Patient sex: M
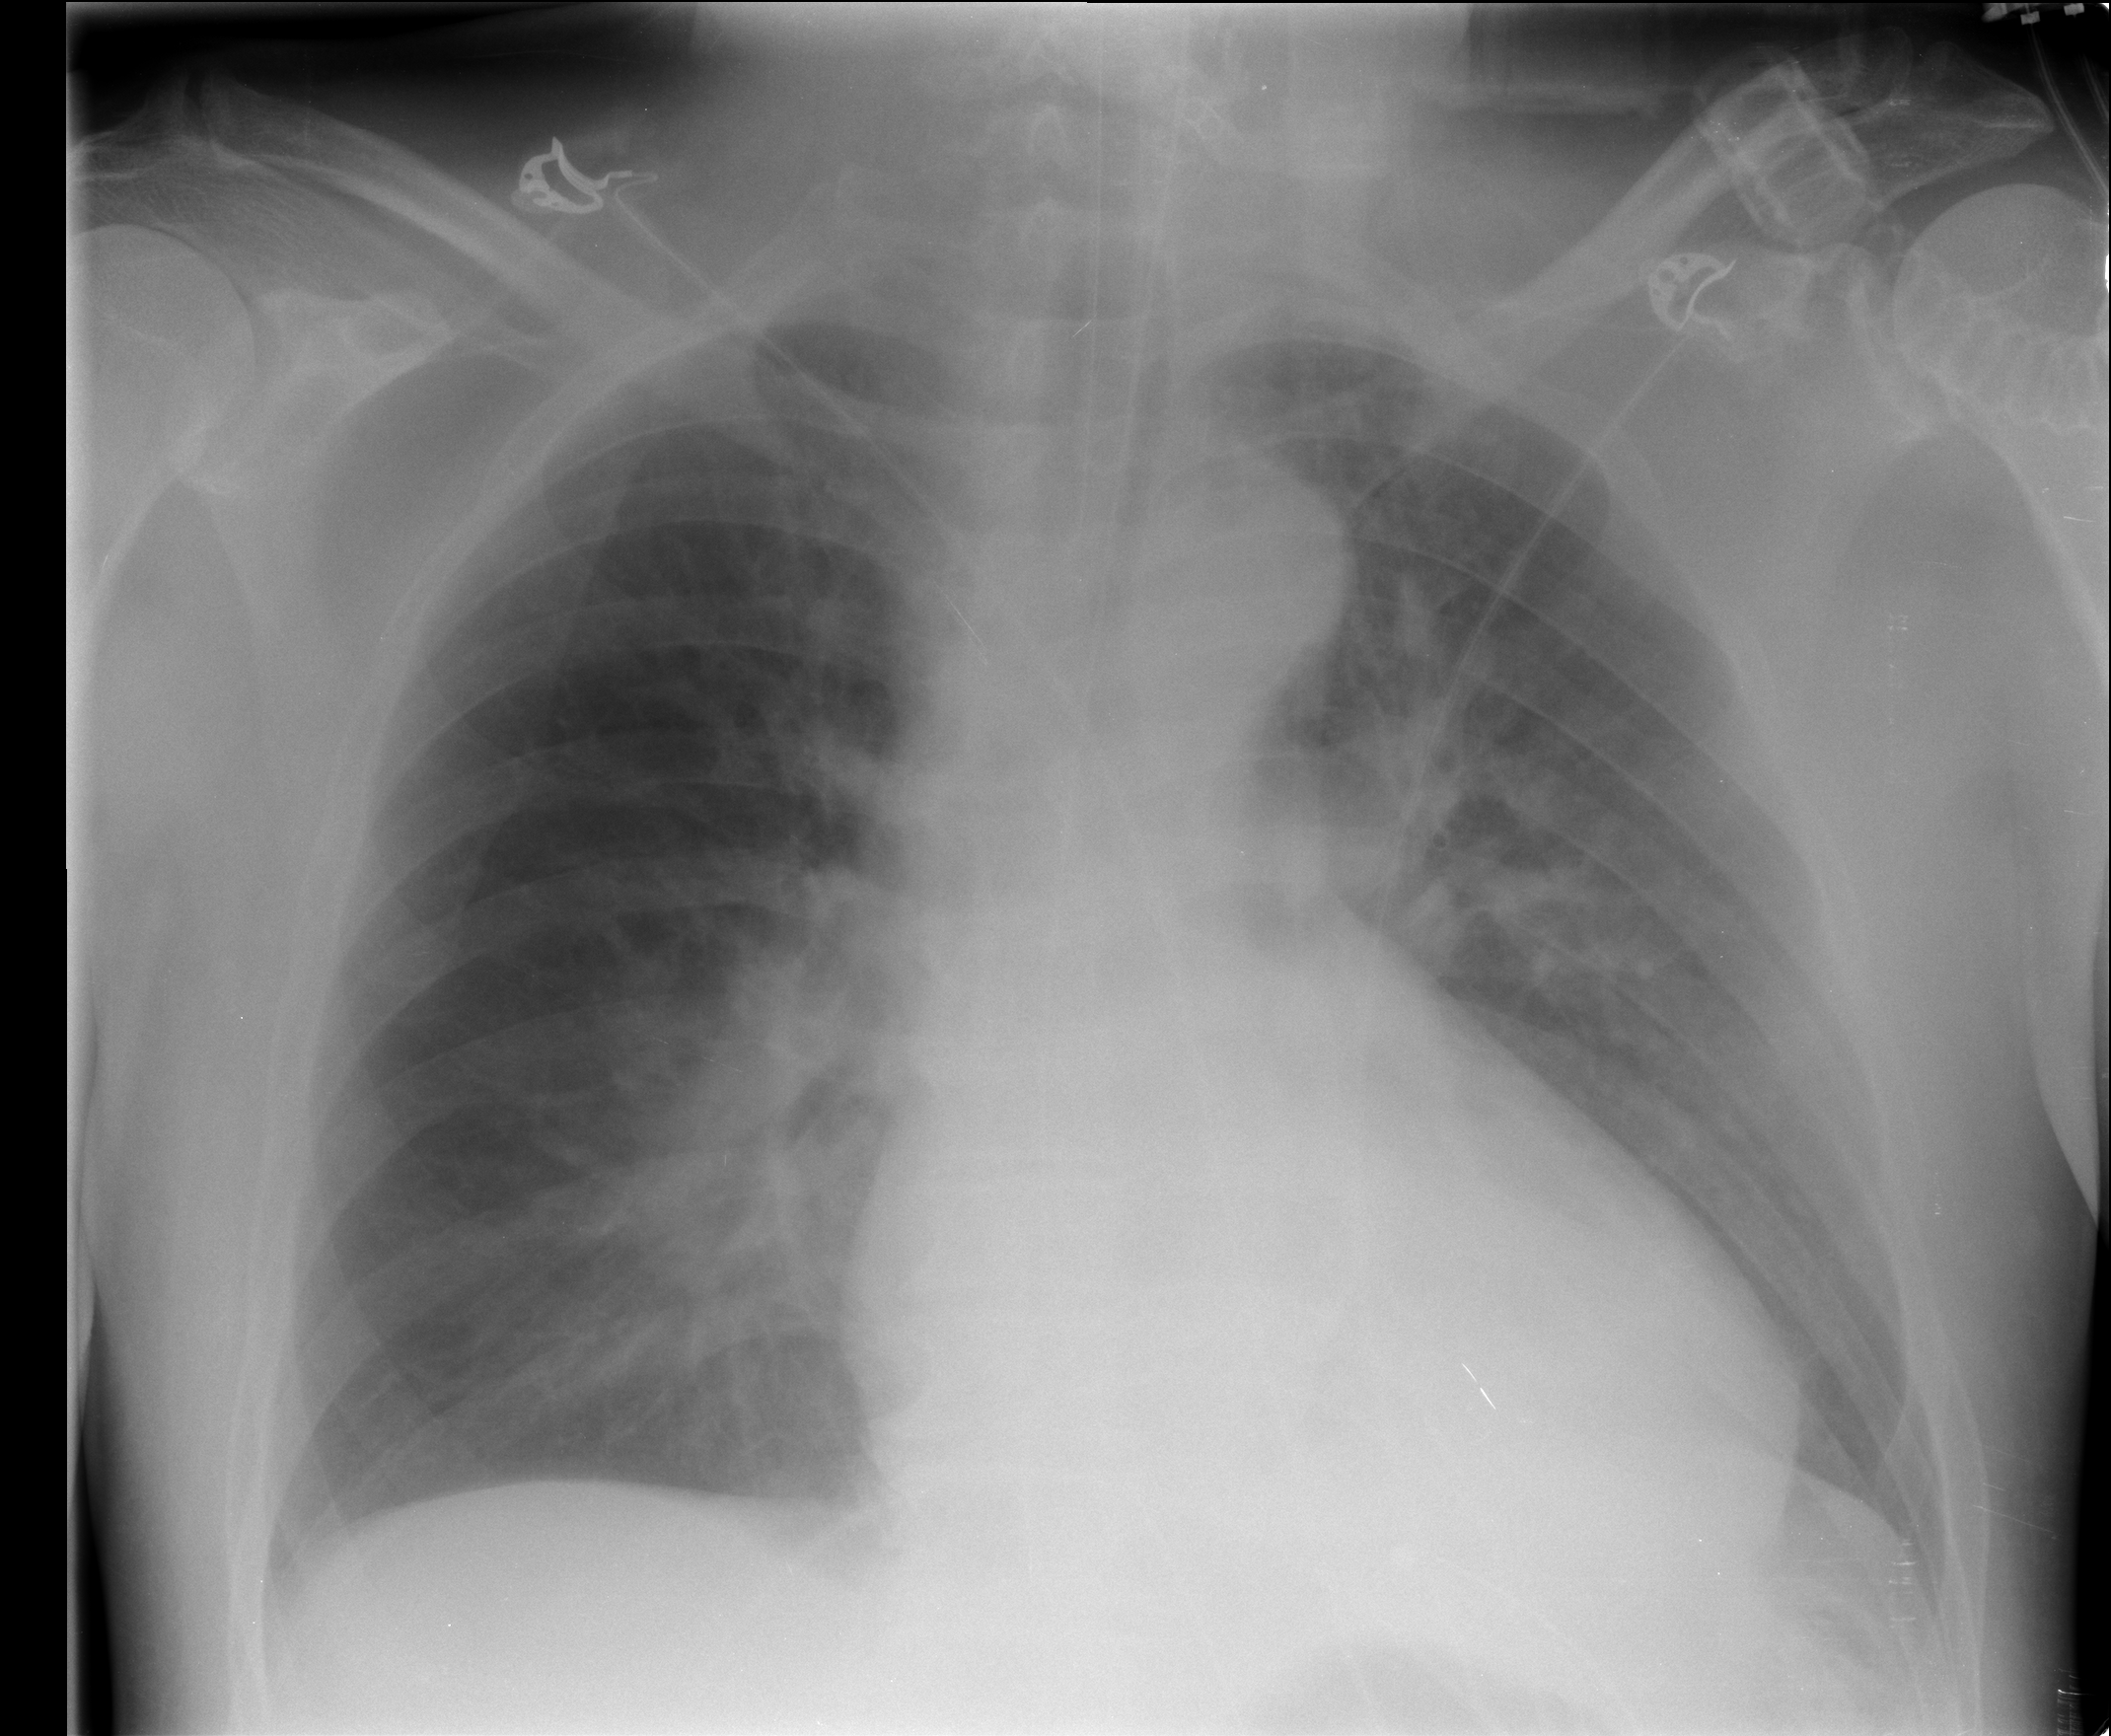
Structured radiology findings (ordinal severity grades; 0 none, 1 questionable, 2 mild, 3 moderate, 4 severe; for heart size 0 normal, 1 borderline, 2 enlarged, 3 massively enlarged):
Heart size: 0
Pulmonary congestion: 0
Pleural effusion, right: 0
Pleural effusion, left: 0
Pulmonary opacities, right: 2
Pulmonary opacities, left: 0
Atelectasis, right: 2
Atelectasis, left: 2